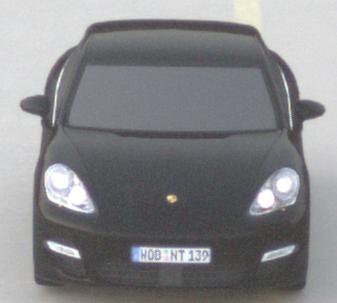
Make: Porsche
Model: Panamera
Detailed model: Panamera (970)
Model produced from: 2010/05
Model produced until: 2013/04
Doors: 5
Color: black
Road condition: dry road
Daytime: sunrise or sunset
Contrast: low contrast